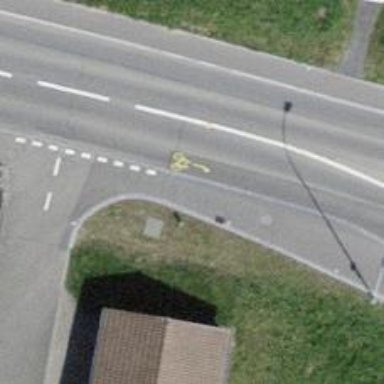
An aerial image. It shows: Asphalt sidewalk.